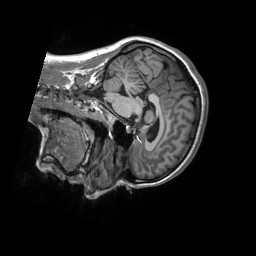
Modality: T1w
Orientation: sagittal
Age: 25
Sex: female
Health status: healthy
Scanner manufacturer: siemens
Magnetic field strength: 3 T
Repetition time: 2.53 s
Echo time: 0.00219 s